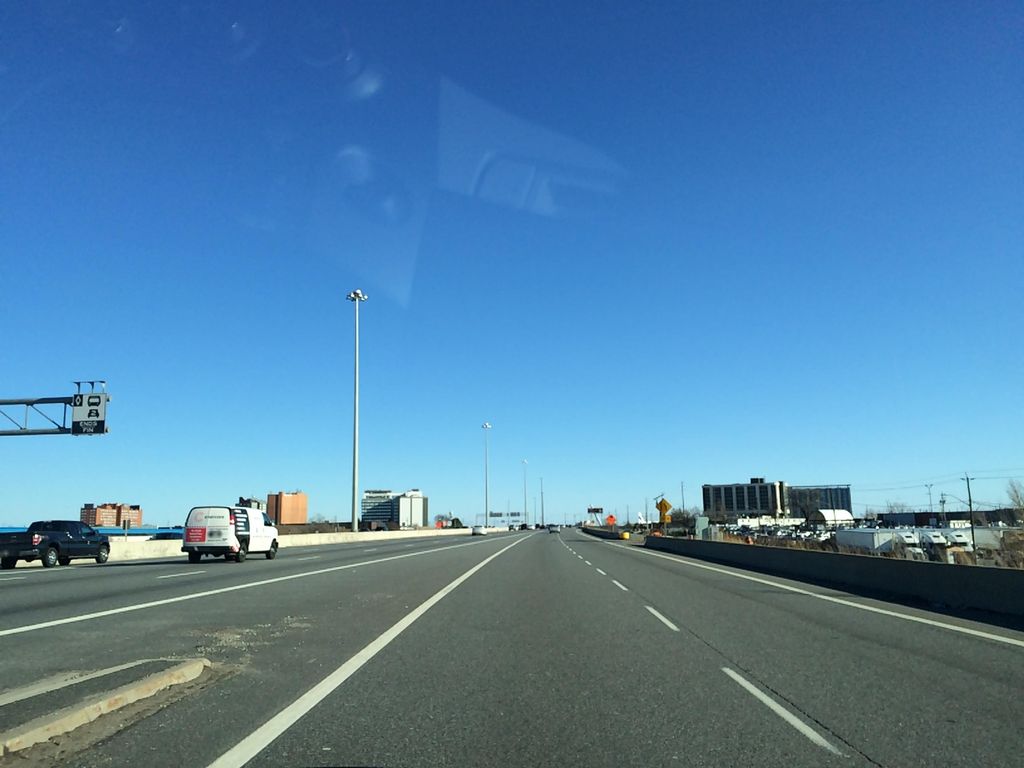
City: toronto